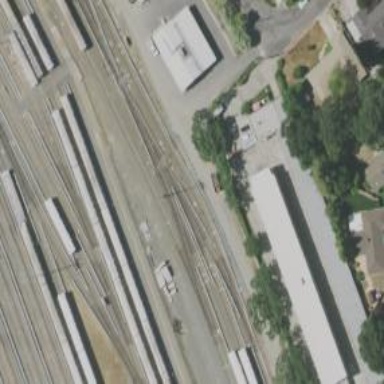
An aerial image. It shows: Electrified rail in service yard.